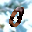
Label: 0